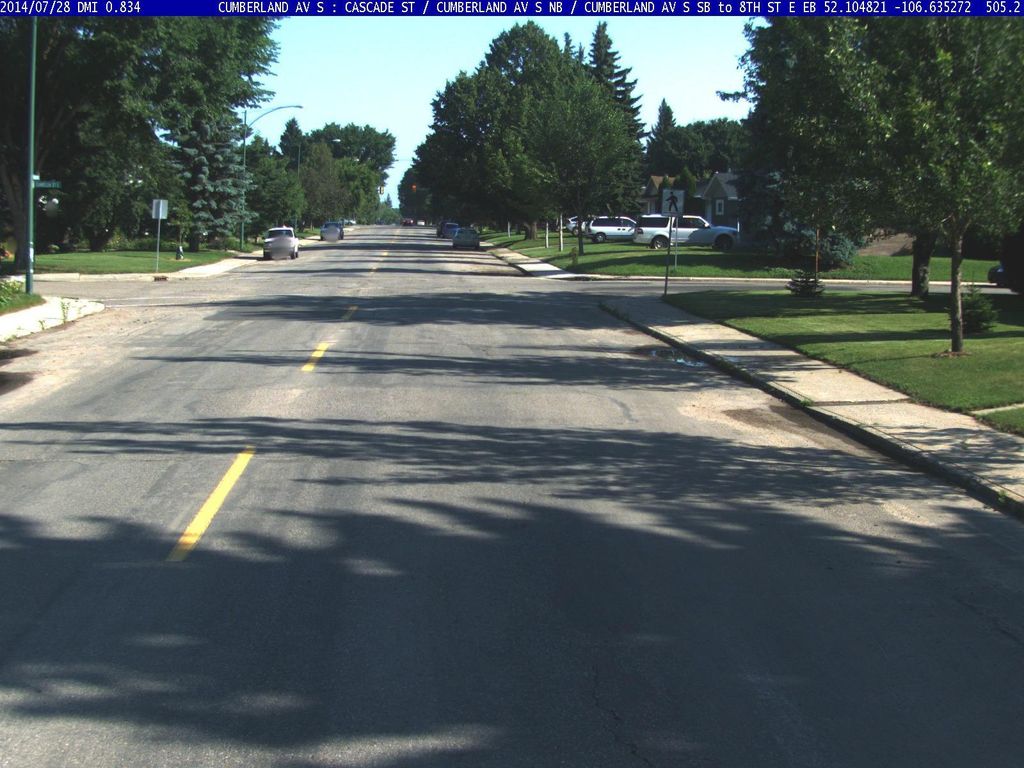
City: saskatoon